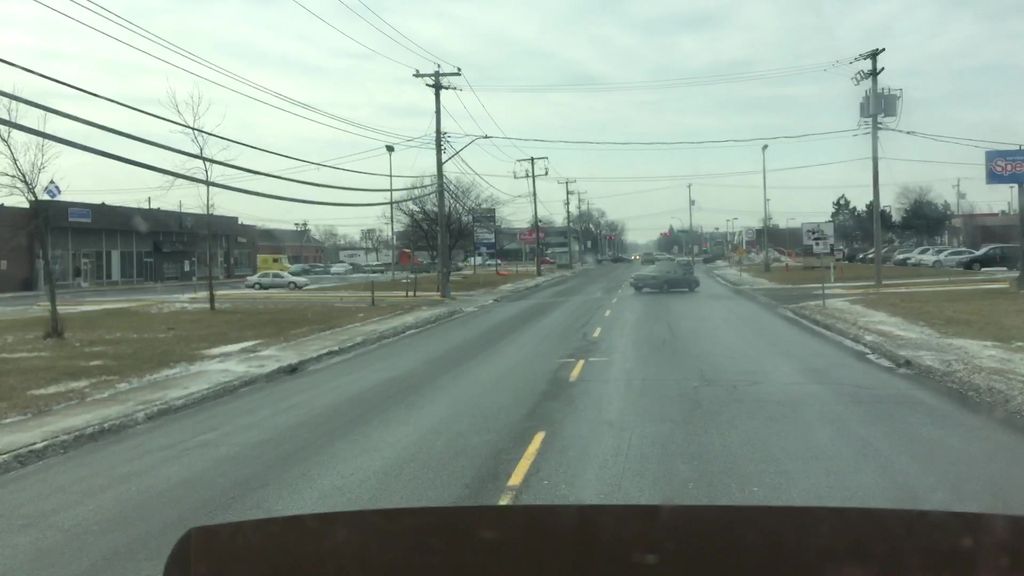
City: montreal